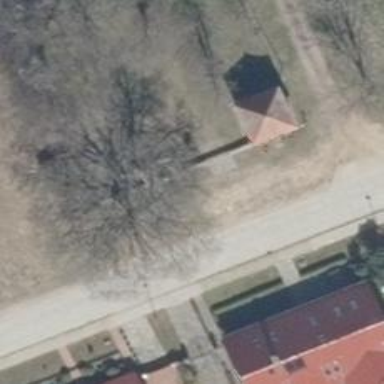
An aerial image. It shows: Historical site featuring war memorial.